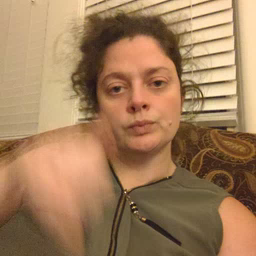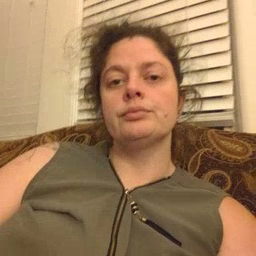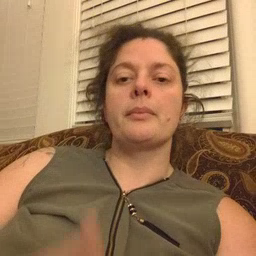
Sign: backyard